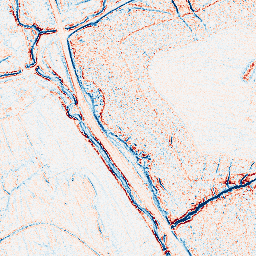
Category: edge_preserving
Decomposition family: anisotropic_diffusion
Decomposition parameters: iterations: 10
kappa: 100
gamma: 0.05
Upsampling method: bspline
Upsampling parameters: scale: 4
Upsampling scale: 4